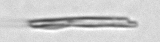
Label: fiber